Question: In my class we have been taught how to use the Net.Mail namespace to send mails, but never taught how to retrieve messages/inbox. After doing some research I found some resources to help with just that. Now I have the following code to start with :
'''
using (var ic = new AE.Net.Mail.ImapClient("imap.gmail.com", "someadress@gmail.com", "pswrd", AE.Net.Mail.AuthMethods.Login, 993, true))
{
ic.SelectMailbox("INBOX");
MailMessage[] mm = ic.GetMessages(0, 10);
}
'''
I download the AENETMAIL zip from <URL>. What cs files and references should I include?

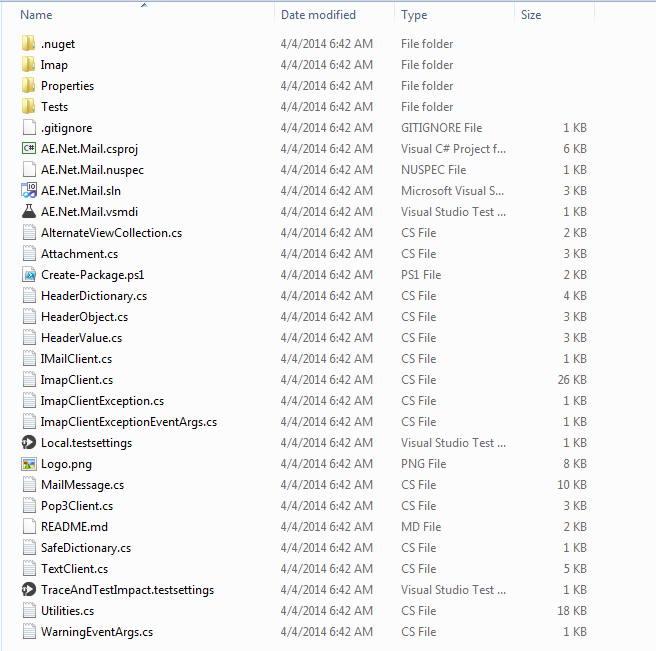
Answer: Open solution AE.Net.Mail.sln and build it. You'll receive .dll file.
Add reference in your project to builded .dll.
Paste using AE.Net.Mail.Imap; using AE.Net.Mail;